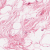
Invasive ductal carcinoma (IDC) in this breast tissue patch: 0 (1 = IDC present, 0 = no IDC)